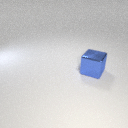
large blue metal cube